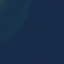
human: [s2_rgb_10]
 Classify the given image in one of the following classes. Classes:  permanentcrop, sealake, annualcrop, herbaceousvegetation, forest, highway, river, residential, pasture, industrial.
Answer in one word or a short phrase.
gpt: SeaLake